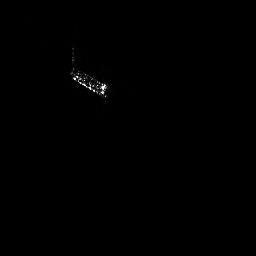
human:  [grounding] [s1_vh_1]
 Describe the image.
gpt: In the satellite image, there is  <ref>1 medium ship </ref> <box>[[25, 21, 41, 37, 0]]</box> located at top.